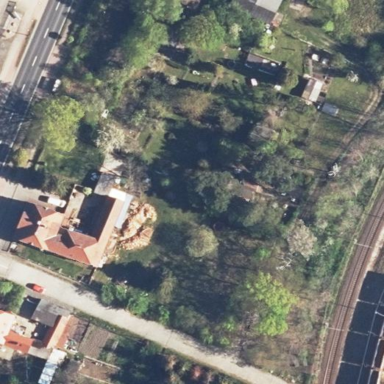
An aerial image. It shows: Allotments area.